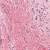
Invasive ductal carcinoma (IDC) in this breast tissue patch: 1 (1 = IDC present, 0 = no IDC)